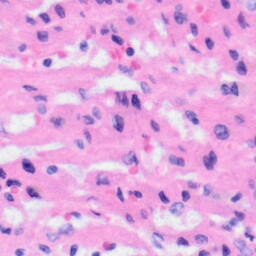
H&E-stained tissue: Liver